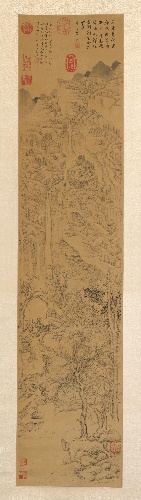
Title: 明   居節   石泉圖   軸|Recluse gazing at a waterfall
Artist: Ju Jie
Artist bio: Chinese, active ca. 1531–1585
Date: 1559
Object type: Hanging scroll
Classification: Paintings
Medium: Hanging scroll; ink on paper
Culture: China
Period: Ming dynasty (1368–1644)
Dimensions: 43 1/2 x 9 3/4 in. (110.5 x 24.8 cm)
Department: Asian Art
Credit line: John Stewart Kennedy Fund, 1913
Accession year: 1913
Repository: Metropolitan Museum of Art, New York, NY
Tags: Waterfalls